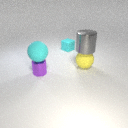
small cyan rubber cube to the left of large yellow rubber sphere